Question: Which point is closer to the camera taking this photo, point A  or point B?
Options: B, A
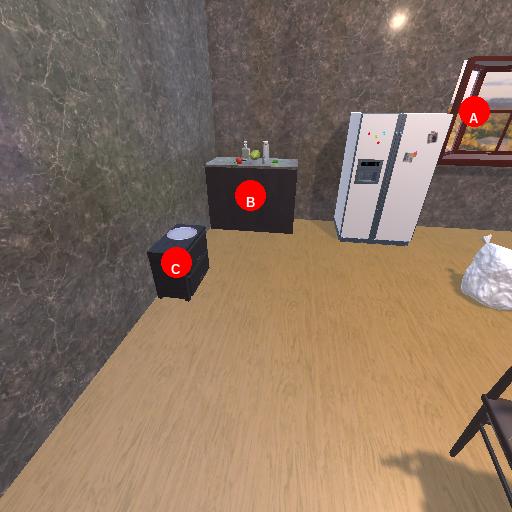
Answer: B